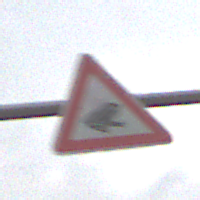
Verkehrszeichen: AmphibienwanderungLinks
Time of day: MorningAfternoon
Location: Outdoor (Nature)
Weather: Overcast
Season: NotSpecified
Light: Natural